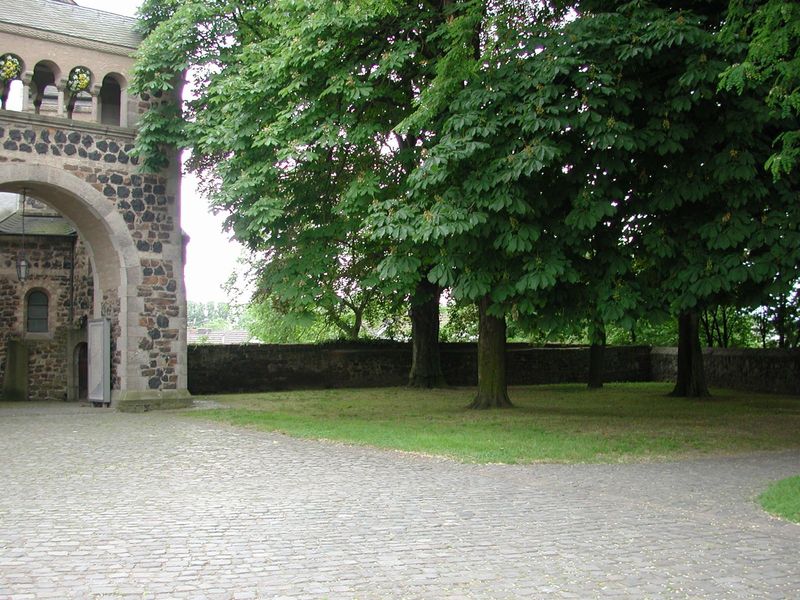
Titel: Doppelkapelle in Schwarzrheindorf
Standort: Bonn, Schwarzrheindorf, Doppelkapelle St. Klemens und Maria (EU - D - NRW)
Schlagwörter: baum, blätter, bäume, grün, blumen, fenster, straße, säule, tür, gebäude, gras, park, parkanlage, rasen, schloss, weg, wiese, architektur, stein, steine, brüstung, kirche, tal, anhöhe, rund, garten, aussicht, sommer, bogen, pflaster, mauer, hof, platz, rundbogen, tafel, tor, zinnen, galerie, befestigung, foto, fotografie, bögen, eingang, arkade, burg, kloster, kopfsteinpflaster, pflasterstein, ritter, kasten, obergaden, mittelalter, rundbögen, romanik, kastanie, eiche, auffahrt, einfahrt, zufahrt, laubengang, fotographie, schaukasten, erbe, säulengang, bauwerk, romanisch, kastanien, gartenanlage, naturstein, schlossgarten, torbau, werkstein, bruchsteinmauer, gor, burgpark